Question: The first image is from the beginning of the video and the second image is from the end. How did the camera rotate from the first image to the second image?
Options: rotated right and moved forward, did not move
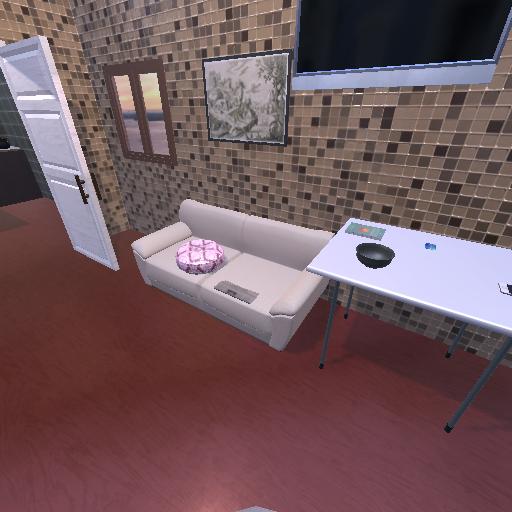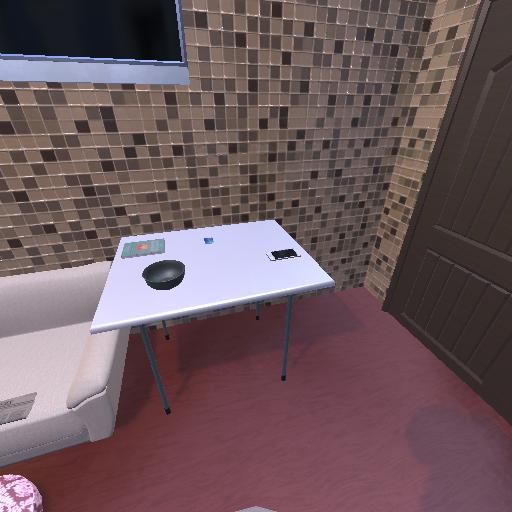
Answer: rotated right and moved forward